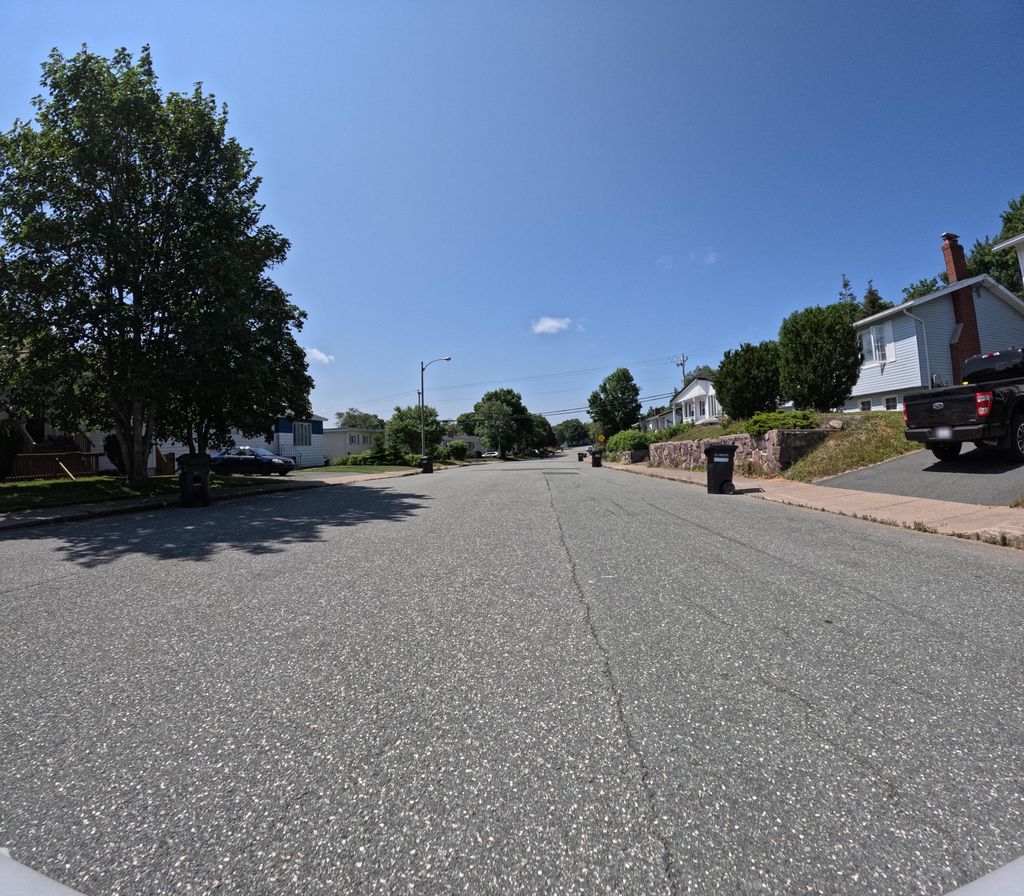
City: st_johns